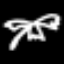
Label: palm tree